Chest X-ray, AP view. Patient: 63 years old, sex M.
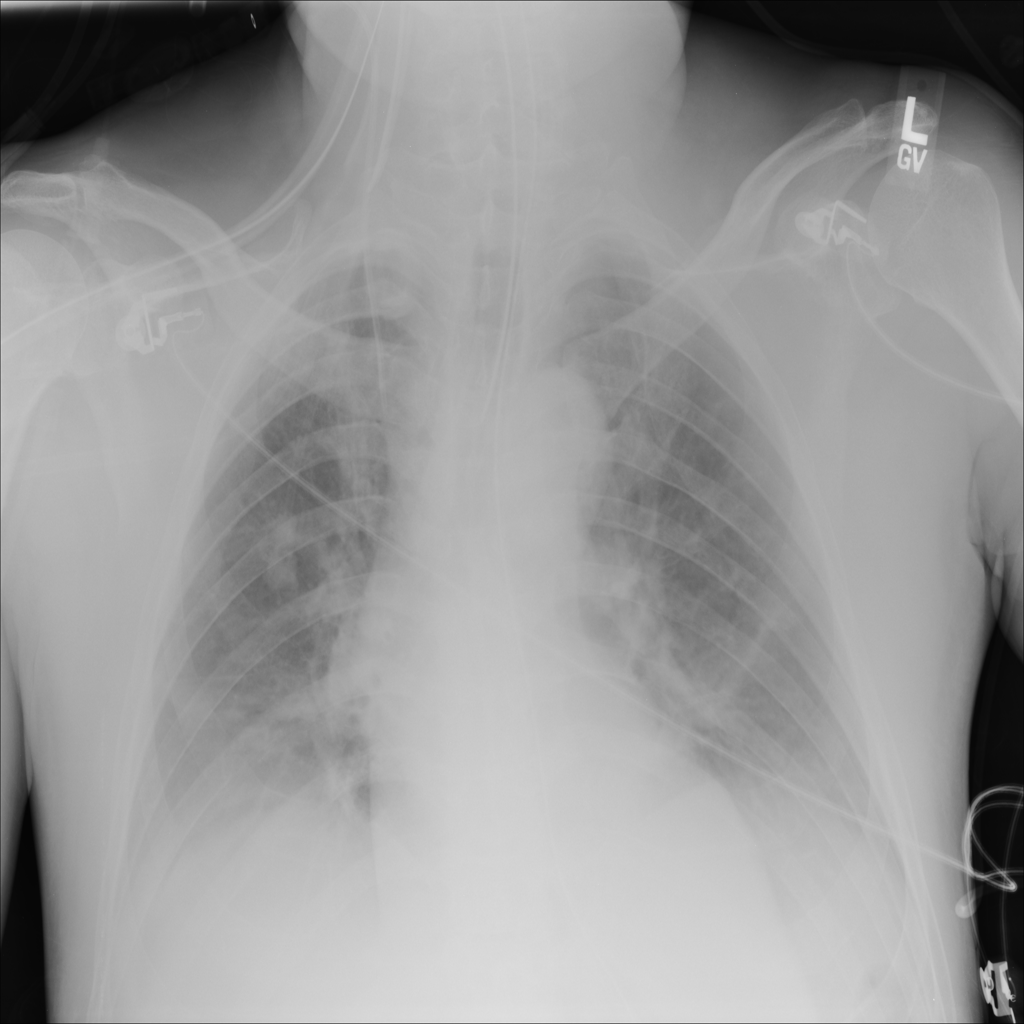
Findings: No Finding